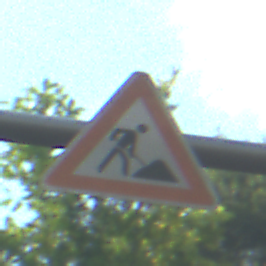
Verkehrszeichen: Arbeitsstelle
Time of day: MorningAfternoon
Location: Outdoor (Urban)
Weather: PartlyCloudy
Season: NotSpecified
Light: Natural